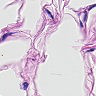
Metastatic tissue present: no